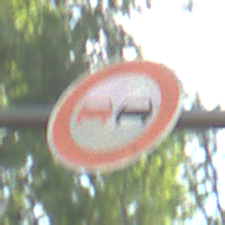
Verkehrszeichen: Ueberholverbot
Umgebung: Outdoor, Urban
Tageszeit: MorningAfternoon
Wetter: PartlyCloudy
Licht: Natural
Jahreszeit: NotSpecified
Kontrast: LowContrast